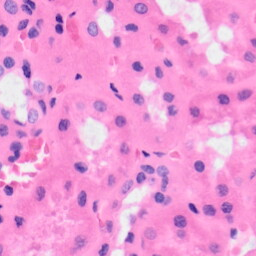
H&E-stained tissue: Kidney